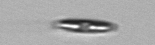
Label: pennate